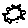
Label: sun